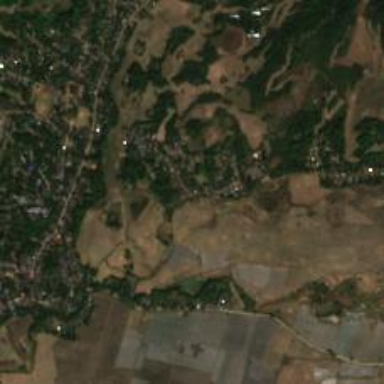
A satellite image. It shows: Village.